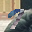
Label: 7